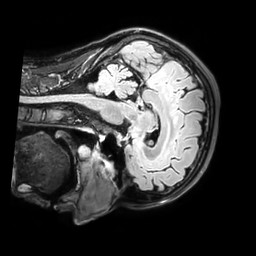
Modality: FLAIR
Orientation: sagittal
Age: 40
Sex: female
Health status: healthy
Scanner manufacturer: philips
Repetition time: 4.8 s
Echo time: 0.2812 s